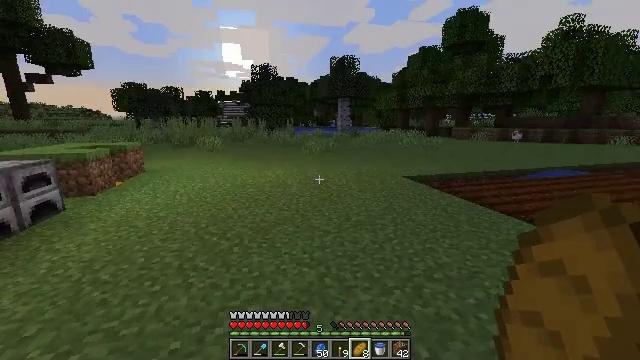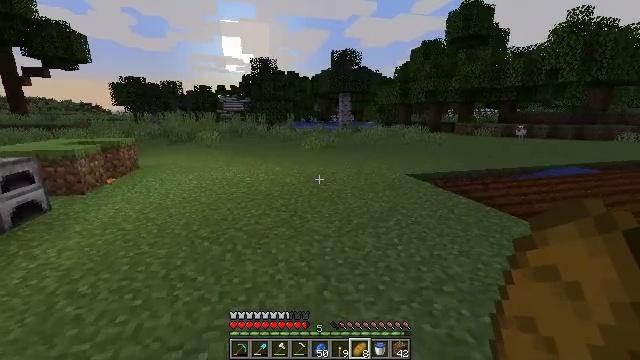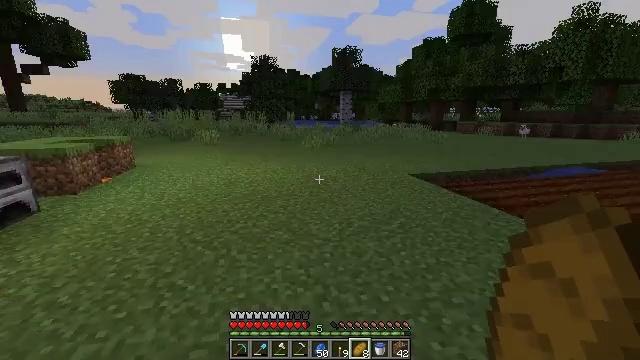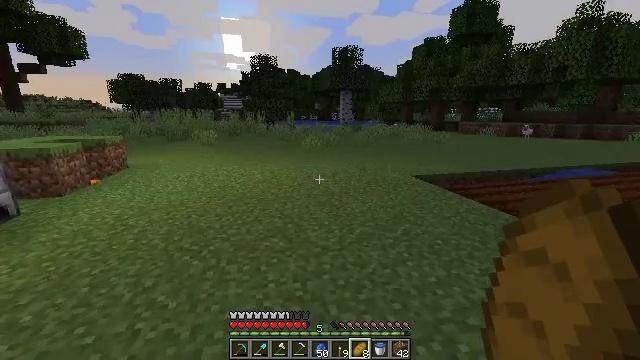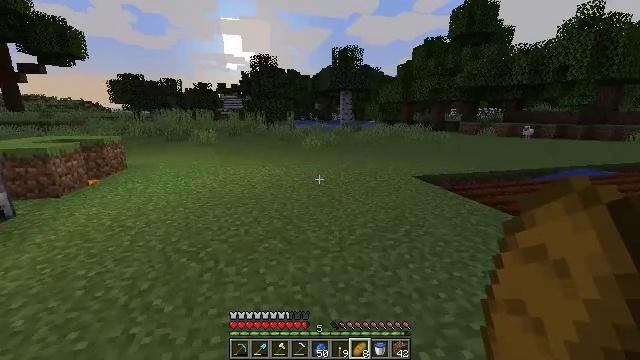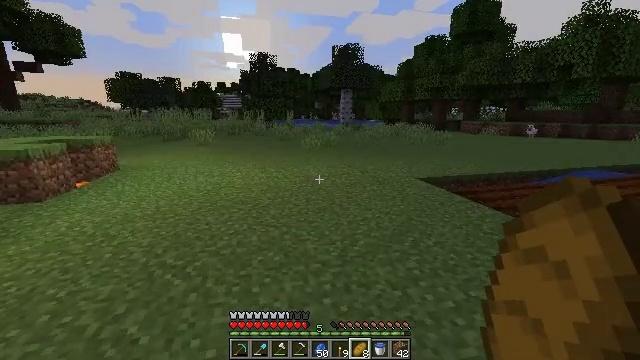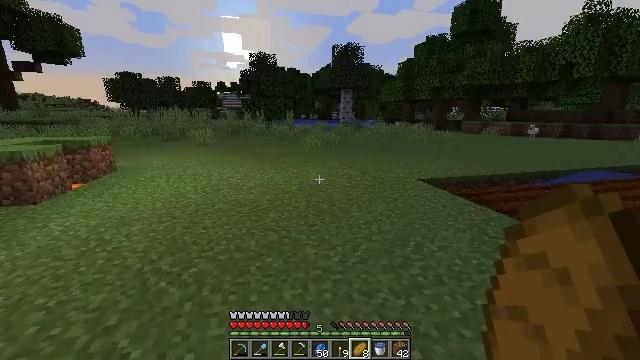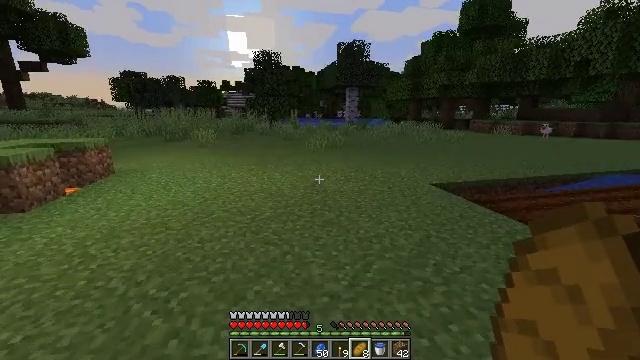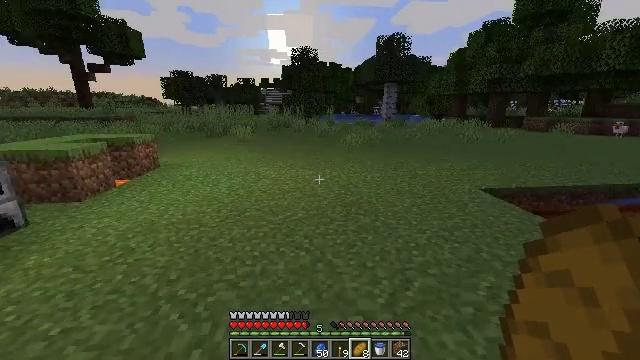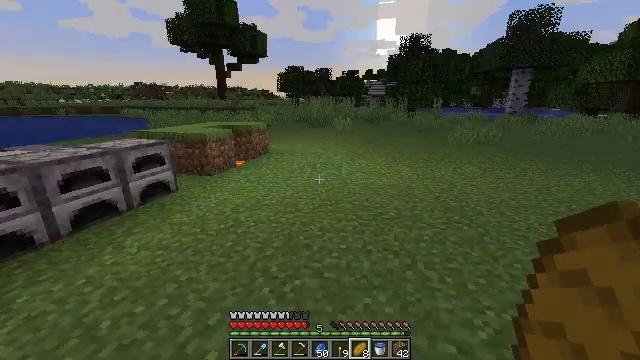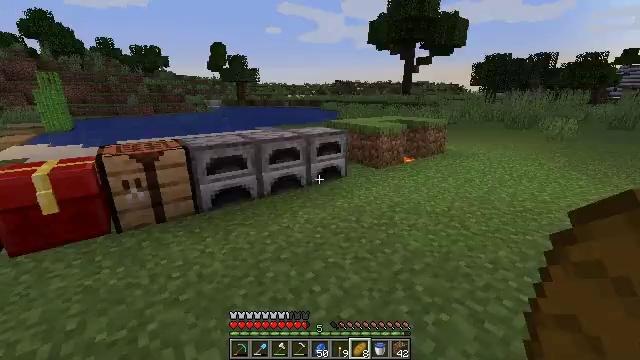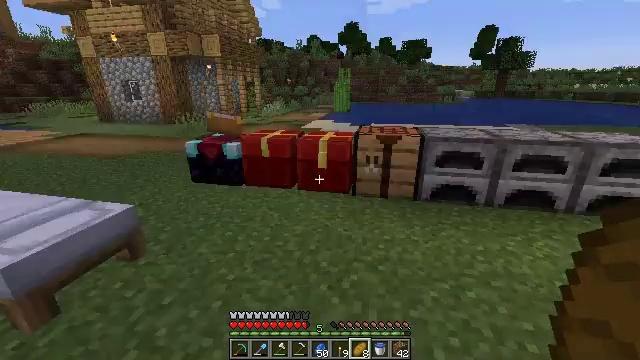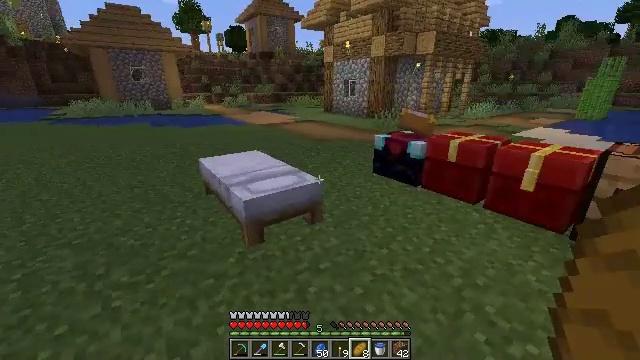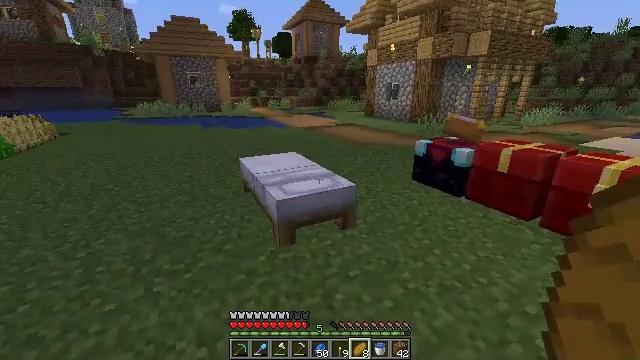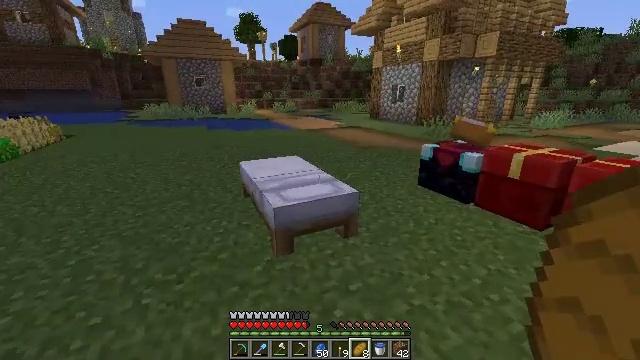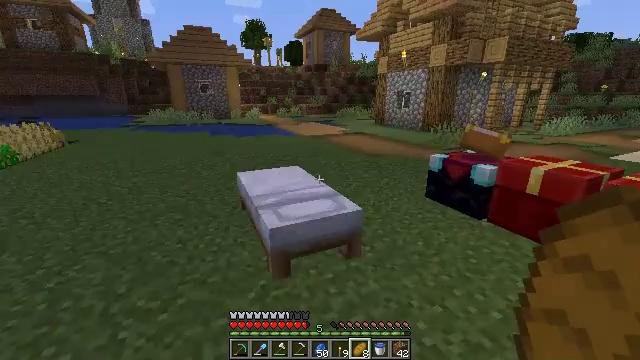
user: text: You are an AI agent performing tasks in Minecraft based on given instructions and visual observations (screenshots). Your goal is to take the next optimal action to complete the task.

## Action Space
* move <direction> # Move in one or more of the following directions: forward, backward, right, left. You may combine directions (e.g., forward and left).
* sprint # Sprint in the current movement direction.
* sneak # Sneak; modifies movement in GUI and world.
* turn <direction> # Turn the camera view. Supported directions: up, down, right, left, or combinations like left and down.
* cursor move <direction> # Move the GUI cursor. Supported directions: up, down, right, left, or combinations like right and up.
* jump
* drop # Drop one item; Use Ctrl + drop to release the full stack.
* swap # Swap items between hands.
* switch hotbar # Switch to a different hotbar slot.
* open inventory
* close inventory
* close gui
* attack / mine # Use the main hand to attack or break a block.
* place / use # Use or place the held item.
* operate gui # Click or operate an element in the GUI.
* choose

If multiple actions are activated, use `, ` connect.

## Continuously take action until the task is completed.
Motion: motion action
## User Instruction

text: Harvest sugar cane from the plant.
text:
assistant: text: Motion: move forward, turn down
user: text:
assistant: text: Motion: move forward
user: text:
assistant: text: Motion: move forward
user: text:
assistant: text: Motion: move forward
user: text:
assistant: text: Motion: move forward
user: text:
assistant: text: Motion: move forward
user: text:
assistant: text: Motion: move forward, turn left
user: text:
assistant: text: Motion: move forward, turn left
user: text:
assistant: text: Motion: move forward, turn left and down
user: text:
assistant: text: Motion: move forward, turn left and down
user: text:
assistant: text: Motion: move forward, turn left and down
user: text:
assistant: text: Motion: move forward, turn left
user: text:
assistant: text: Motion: move forward, turn left
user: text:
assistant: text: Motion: move forward, turn left
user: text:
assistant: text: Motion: move forward, turn left and up
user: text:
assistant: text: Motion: move forward, turn right and up
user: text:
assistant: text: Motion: move forward
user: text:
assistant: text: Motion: move forward
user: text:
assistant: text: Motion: move forward
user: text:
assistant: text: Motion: move forward
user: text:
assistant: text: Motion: turn left
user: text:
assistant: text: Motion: turn left
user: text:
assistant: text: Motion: move left, turn left and down
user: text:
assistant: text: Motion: move left, turn left
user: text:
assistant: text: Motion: move left, turn left
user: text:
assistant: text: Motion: move forward and move left
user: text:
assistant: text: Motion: move forward and move left
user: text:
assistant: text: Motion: move forward and move left
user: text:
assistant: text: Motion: move forward and move left
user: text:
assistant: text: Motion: move forward